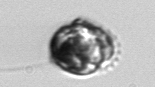
Label: Proterythropsis